Question:
Hello guys
I'm creating a little website for my Javascript course. I created a page with 3 frames as above in the image.
I don't know if it is possible to do that but what I want to do is:
When the visitor clicks on "PAGE A" from the FRAME MENU, the text "TEXT TITLE" in the FRAME HEADER is changed to "WELCOME TO A", or when he clicks "PAGE B", the text "TEXT TITLE" is changed to "WELCOME TO B".
I know it's possible to load two pages by one click and therefore you could say why not load another page in the frame header, but it's not what I want to do.
Is it possible to do that by any means in javascript?
Thanks
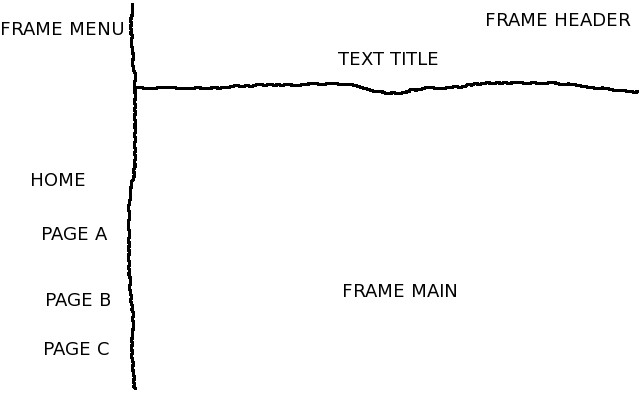
Answer: Well, first suggestion - don't use frames. It is very easy to include pages into each other, so just write little components like menu.html, top.html, mainpage.html and include those into your pages.
This makes page management much easier - you reuse the code and can make the pages from those little components.
Then when you click on the link you would just go to the page that has manu included, in the top you include the appropriate title and the main page.
If you use some server-side language you could pass the title of the header as a parameter.
If you really want to go with frames you would need to do something like this:
Main page with frames:
'''
<html>
<head>
<title>Frames Example 5</title>
</head>
<frameset cols="20%,80%">
<frame src="page1.htm" name="left_frame">
<frame src="page2.htm" name="right_frame">
</frameset>
</html>
'''
Page, that changes links:
'''
<html>
<head>
<title>frame 10</title>
<script language="JavaScript" type="text/javascript">
<!--
function change()
{
parent.left_frame.location="page3.htm";
parent.right_frame.location="page4.htm";
}
//-->
</script>
</head>
<body bgcolor="#ffffff" text="#000000">
<center>
Click the link below to change both frames.
<br />
<a href="javascript:change2()">change 2 frames</a>
</center>
</body>
</html>
'''
so, in your menu add this javascript and change the links and reference your frames.